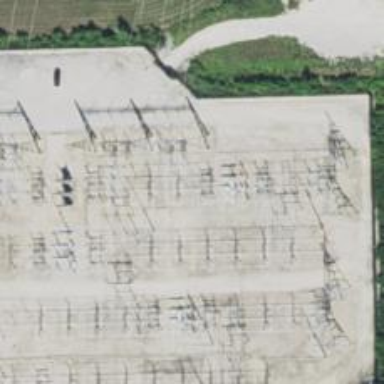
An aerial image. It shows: Switch for power supply.